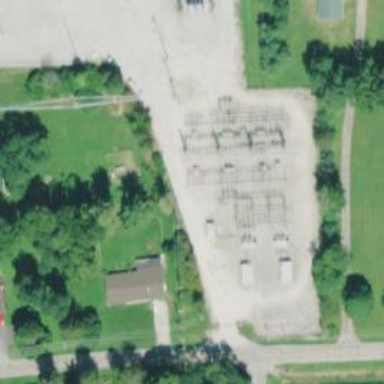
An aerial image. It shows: Switch used for power control.